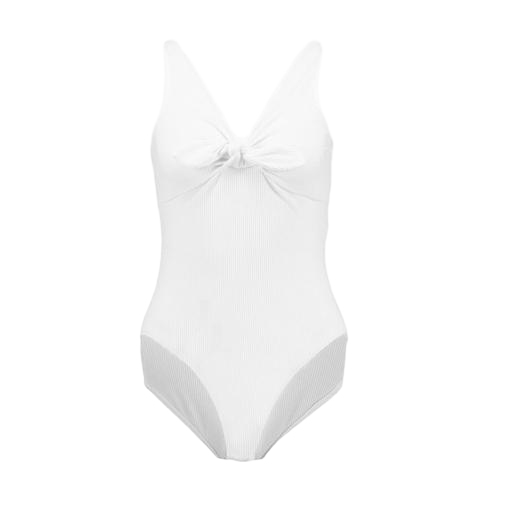
white tie-front tank, white indra tie-front top, white twist front keyhole jersey tank top, white background